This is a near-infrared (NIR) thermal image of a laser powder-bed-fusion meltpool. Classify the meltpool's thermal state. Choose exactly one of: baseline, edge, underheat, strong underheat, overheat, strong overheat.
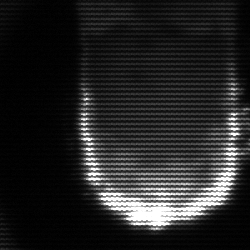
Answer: baseline